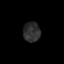
Tissue: prostate
Cell type: T cells
Senescence score: 0.357
Nuclear area (px): 330
Mean DAPI intensity: 45.87